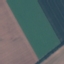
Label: AnnualCrop